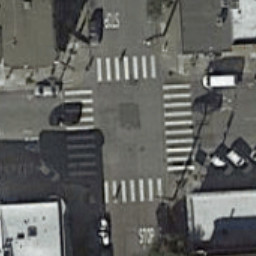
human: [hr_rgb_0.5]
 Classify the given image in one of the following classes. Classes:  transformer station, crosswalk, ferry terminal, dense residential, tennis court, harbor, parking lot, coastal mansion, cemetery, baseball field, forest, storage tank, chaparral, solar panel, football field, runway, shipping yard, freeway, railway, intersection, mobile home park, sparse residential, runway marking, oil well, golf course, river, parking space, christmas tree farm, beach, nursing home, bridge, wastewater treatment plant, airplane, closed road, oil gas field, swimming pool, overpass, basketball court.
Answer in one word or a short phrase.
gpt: crosswalk